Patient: sex F, age 60
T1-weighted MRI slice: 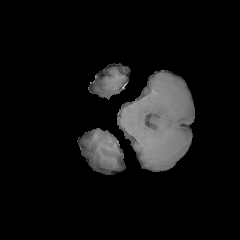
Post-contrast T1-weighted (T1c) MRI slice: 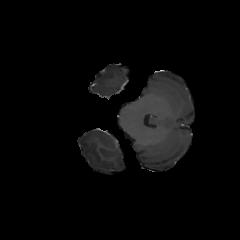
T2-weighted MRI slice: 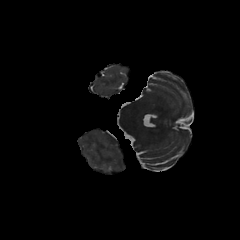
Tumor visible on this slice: no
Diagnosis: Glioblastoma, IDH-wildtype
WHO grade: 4